Question: My "Show Table Data" has disappeared from Server Explorer in Visual Studio 2012.

I ran an update of Visual Studio, and the button disappeared after that. I've tried to uninstall the program, and do it all over again. No luck.
Any ideas?
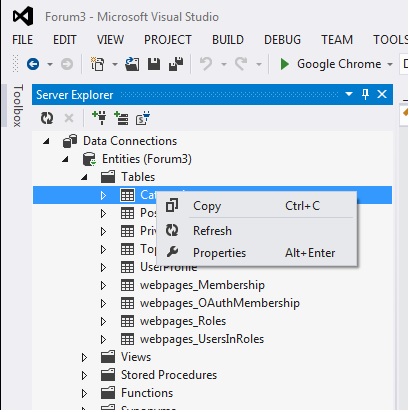
Answer: Go to your Control Panel and delete ALL MS SQL Programs, then reinstall.